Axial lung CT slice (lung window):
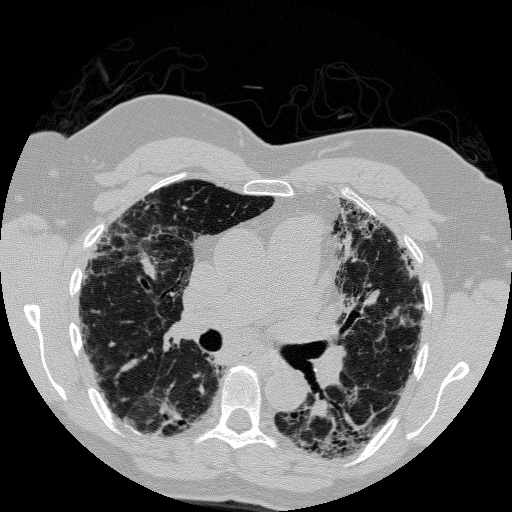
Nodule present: no